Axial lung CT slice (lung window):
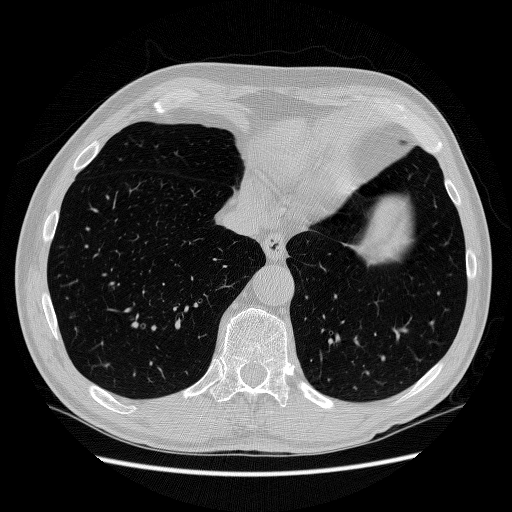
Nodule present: no